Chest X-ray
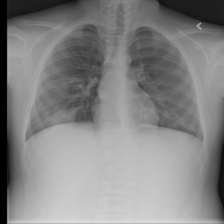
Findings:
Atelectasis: negative
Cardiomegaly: negative
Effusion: negative
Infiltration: negative
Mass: negative
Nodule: negative
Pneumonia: positive
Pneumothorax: negative
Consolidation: positive
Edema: negative
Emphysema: negative
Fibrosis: negative
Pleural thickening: negative
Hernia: negative